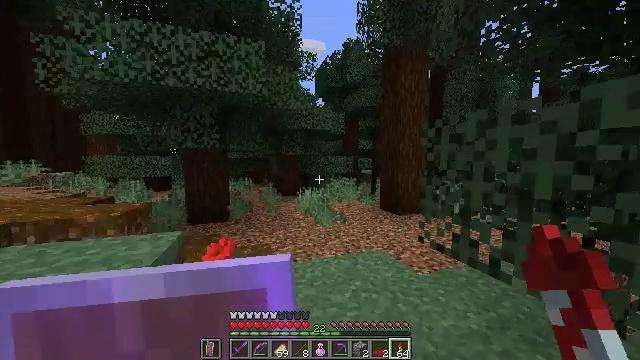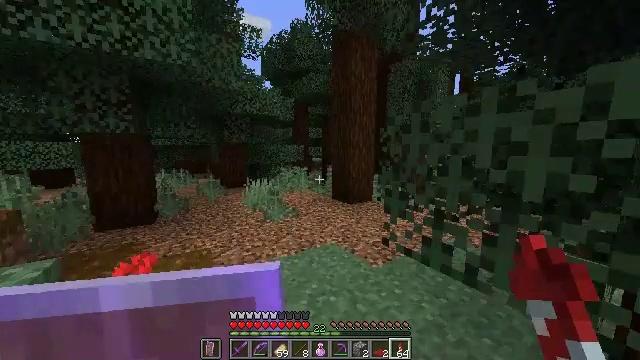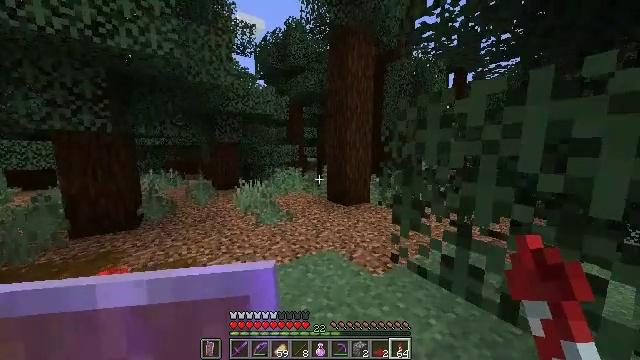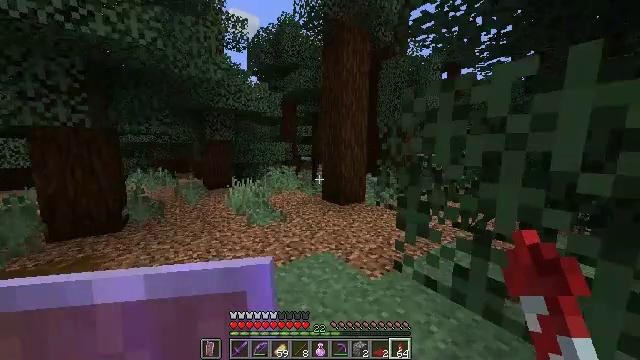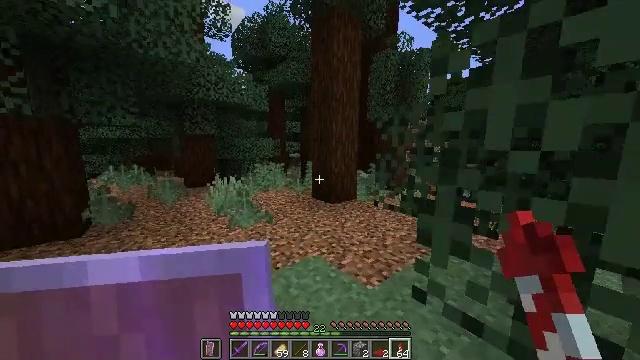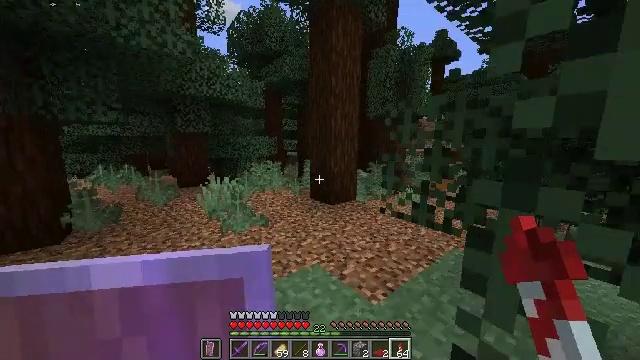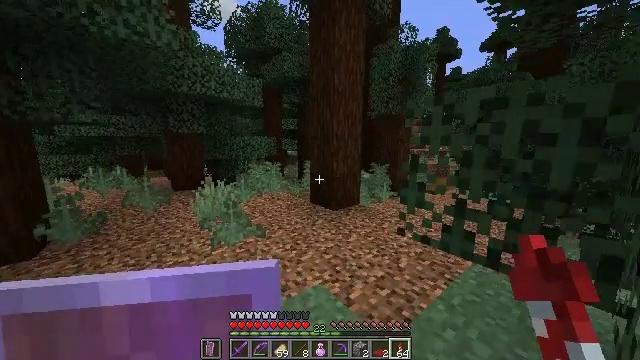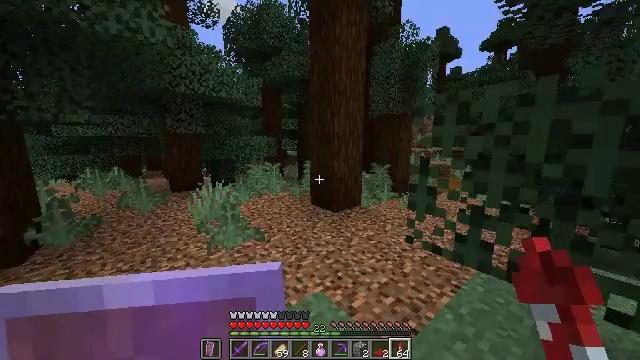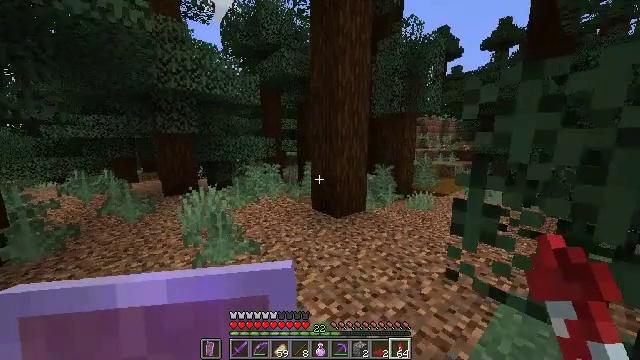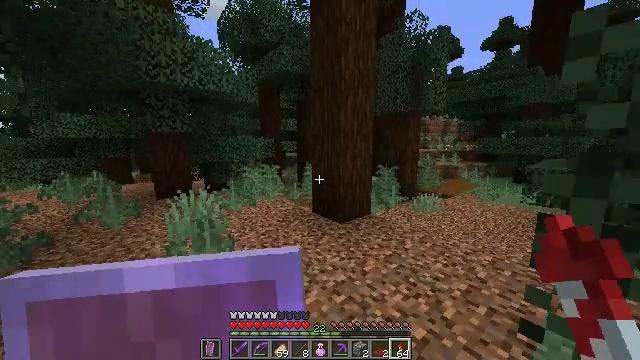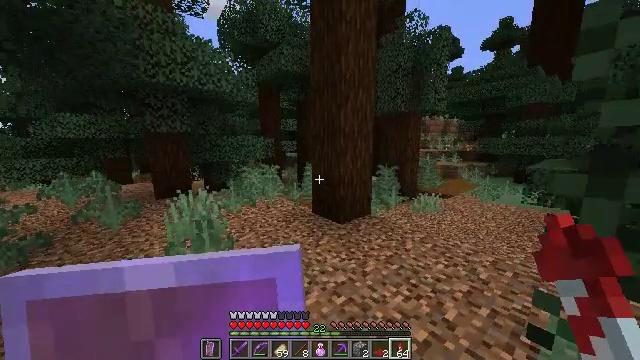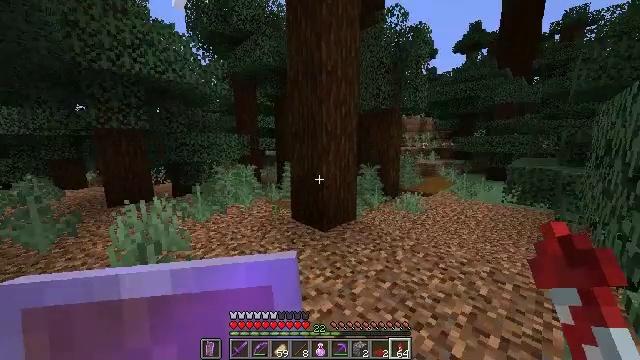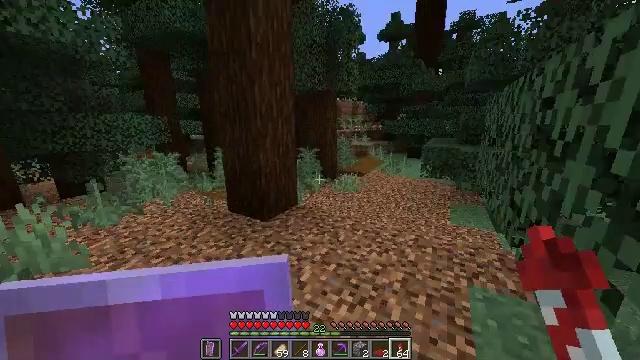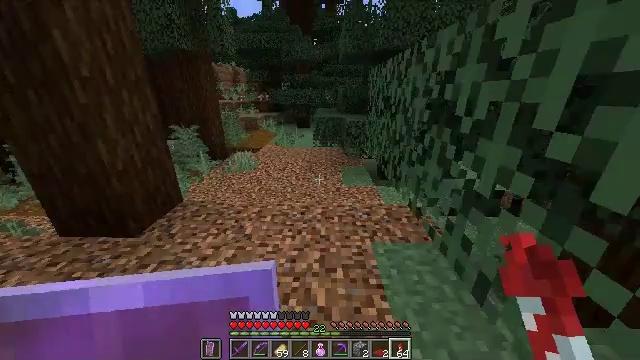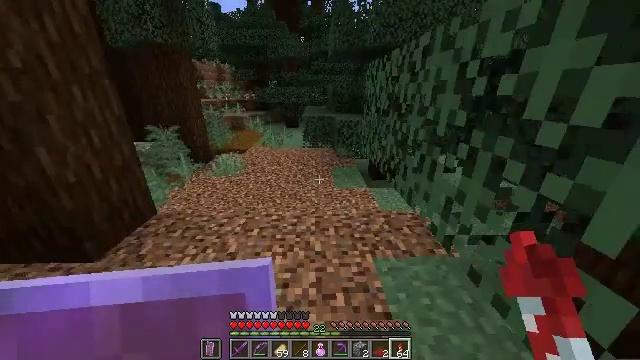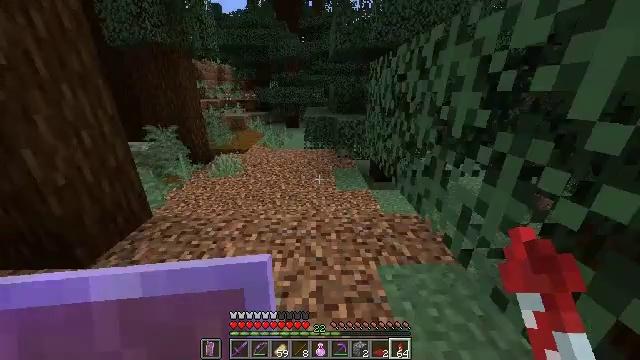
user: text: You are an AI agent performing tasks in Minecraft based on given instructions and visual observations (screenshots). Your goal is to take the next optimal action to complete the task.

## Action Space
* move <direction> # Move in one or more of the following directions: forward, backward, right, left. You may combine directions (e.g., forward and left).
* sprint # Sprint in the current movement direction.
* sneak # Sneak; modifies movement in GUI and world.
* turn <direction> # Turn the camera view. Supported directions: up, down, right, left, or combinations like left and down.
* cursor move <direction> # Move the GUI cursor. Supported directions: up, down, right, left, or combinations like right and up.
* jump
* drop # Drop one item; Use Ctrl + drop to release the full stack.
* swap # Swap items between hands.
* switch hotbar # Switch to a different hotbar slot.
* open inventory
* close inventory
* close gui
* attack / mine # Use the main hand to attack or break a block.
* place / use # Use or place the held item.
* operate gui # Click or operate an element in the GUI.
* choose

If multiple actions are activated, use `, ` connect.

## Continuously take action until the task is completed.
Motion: motion action
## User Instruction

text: Destroy the spruce leaves to get sticks and saplings.
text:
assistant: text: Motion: move forward, sprint, turn right and down
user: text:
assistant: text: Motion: move forward, sprint, turn right
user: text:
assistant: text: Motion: move forward, sprint, turn right
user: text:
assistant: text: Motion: move forward, sprint, turn right and down
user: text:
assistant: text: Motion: move forward, sprint
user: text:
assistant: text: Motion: move forward, sprint
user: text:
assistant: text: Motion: move forward, sprint
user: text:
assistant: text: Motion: move forward, sprint
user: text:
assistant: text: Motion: move forward, sprint
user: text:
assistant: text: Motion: move forward, sprint
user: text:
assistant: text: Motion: move forward, sprint, turn right
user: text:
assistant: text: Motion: move forward, sprint, turn right and down
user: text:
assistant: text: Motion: move forward, sprint, turn right and down
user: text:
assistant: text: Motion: move forward, sprint, turn right
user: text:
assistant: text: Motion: move forward, sprint
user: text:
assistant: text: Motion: move forward, sprint, turn left
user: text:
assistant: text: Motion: move forward, sprint, turn left
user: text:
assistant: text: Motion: move forward, sprint, turn left and up
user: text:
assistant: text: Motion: move forward, sprint, turn left
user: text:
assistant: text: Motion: move forward, sprint
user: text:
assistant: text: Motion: move forward, sprint
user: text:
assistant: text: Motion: move forward, sprint, turn right
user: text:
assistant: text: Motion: move forward, sprint, turn right
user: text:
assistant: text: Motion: move forward, sprint
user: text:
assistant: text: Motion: move forward, sprint
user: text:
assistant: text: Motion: move forward, sprint
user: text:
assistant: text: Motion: move forward, sprint, jump
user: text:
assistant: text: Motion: move forward, sprint, jump
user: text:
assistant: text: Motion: move forward, sprint, jump
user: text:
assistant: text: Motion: move forward, sprint, jump